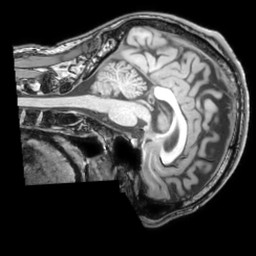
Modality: T1w
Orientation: sagittal
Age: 50
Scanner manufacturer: philips
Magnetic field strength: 3 T
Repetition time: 0.007 s
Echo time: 0.003501 s